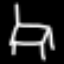
Label: chair